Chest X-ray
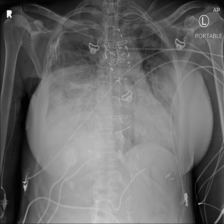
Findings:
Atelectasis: negative
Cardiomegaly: negative
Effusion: positive
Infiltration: positive
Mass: negative
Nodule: negative
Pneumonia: negative
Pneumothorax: positive
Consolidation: negative
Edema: negative
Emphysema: negative
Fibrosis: negative
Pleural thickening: negative
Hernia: negative